Interaction volume radius: 5 \u00c5
Interaction volume height: 10 \u00c5
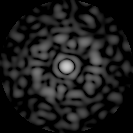
Disorder parameter: 0.8564